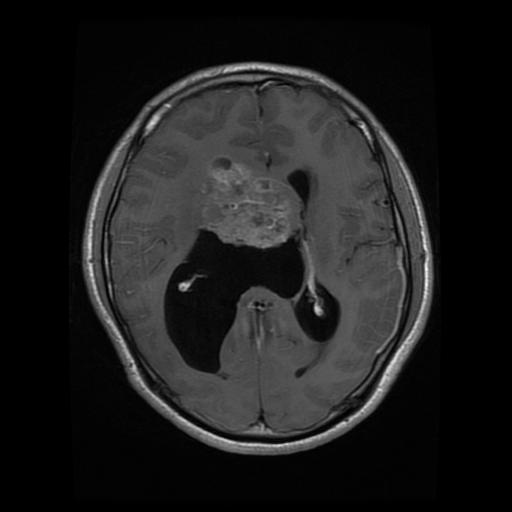
Label: glioma